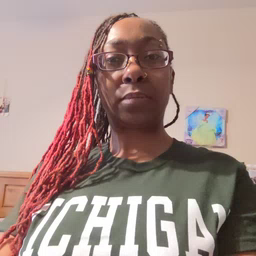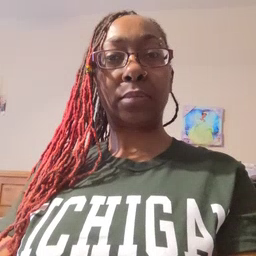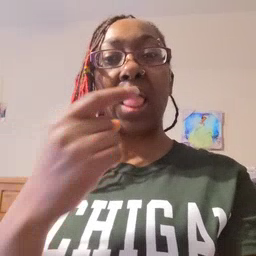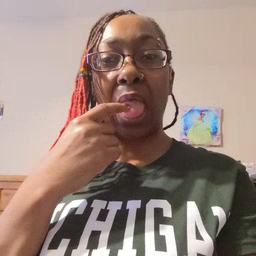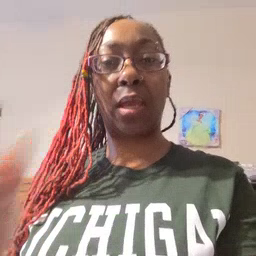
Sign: tongue